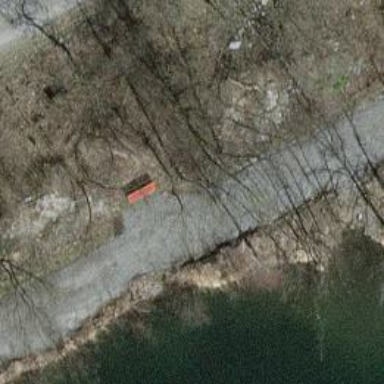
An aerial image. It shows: Bench for seating.